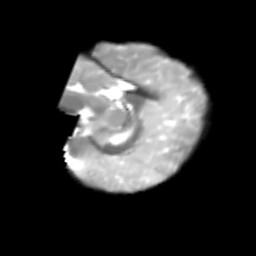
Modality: T2w
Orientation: sagittal
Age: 6
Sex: female
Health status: healthy